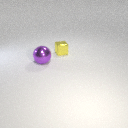
small yellow metal cube to the right of large purple metal sphere